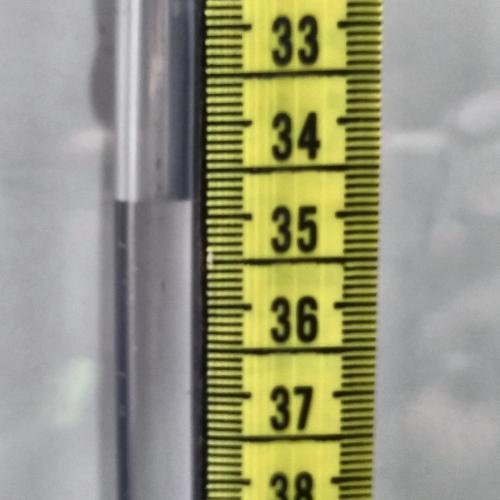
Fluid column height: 34.8 cm